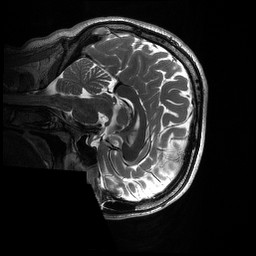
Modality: T2w
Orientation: sagittal
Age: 29
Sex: male